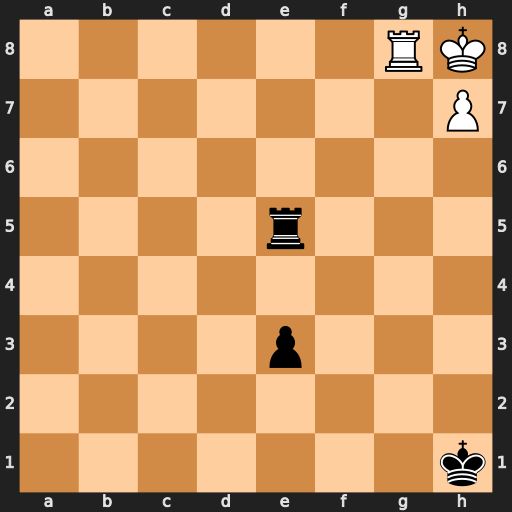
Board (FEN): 6RK/7P/8/4r3/8/4p3/8/7k
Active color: w
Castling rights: -
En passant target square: -
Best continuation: Kg7 Rg5+ Kh6